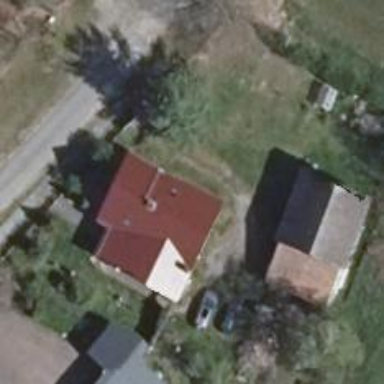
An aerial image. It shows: Gabled house with red roof oriented along direction.